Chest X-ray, PA view. Patient: 26 years old, sex M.
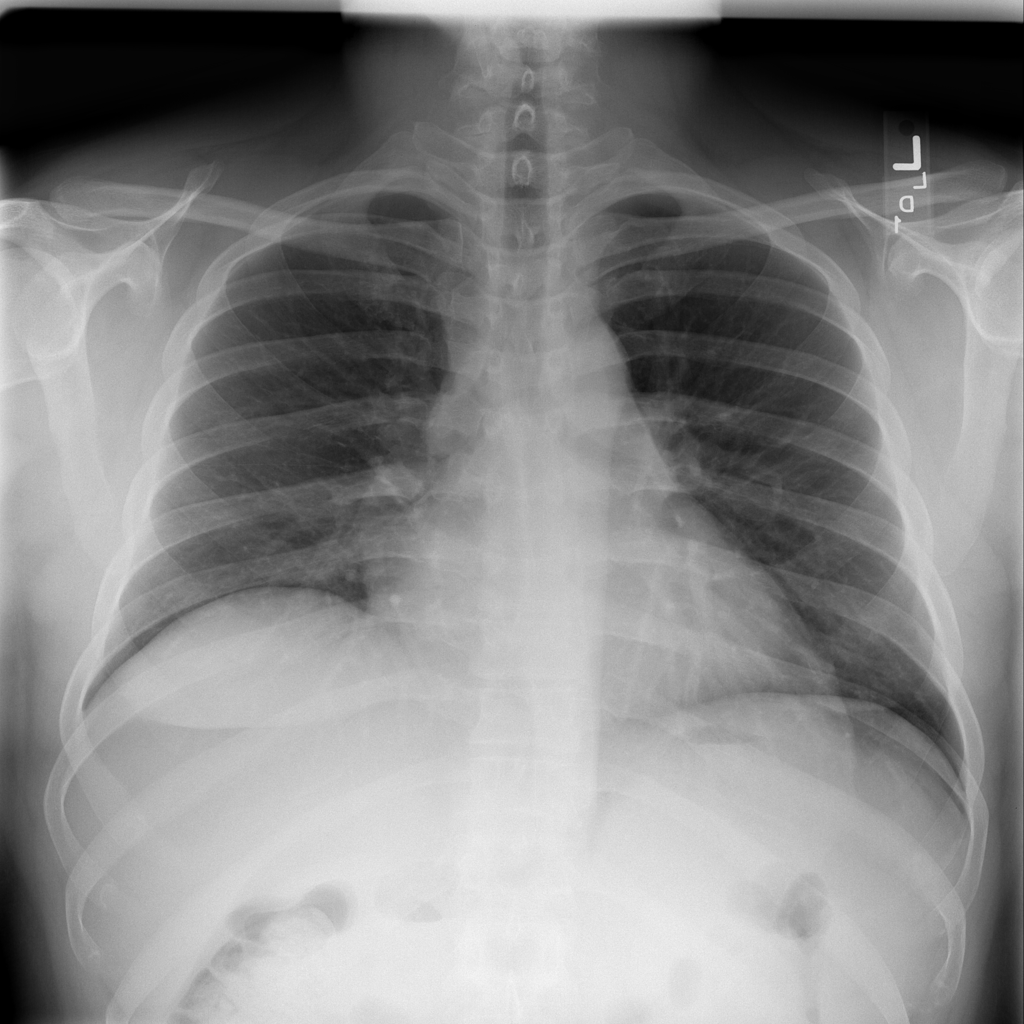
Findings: Infiltration